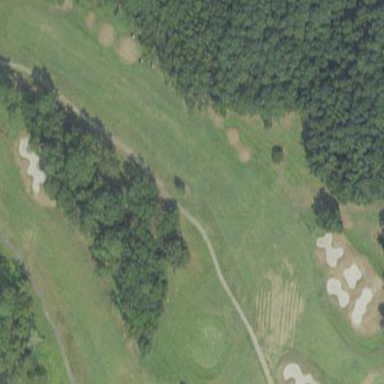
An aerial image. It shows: Scenic golf fairway.